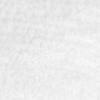
Label: no_change